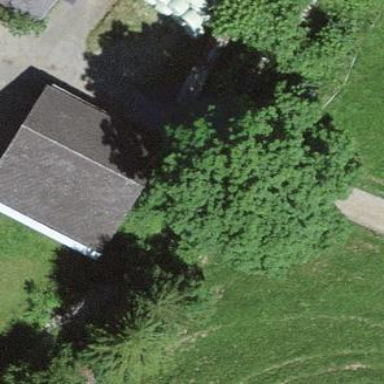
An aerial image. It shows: Garage building.